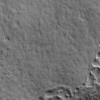
Atmospheric dust classification: not_dusty